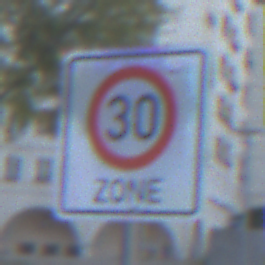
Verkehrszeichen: BeginnZone30
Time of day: SunriseSunset
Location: Outdoor (Urban)
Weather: Clear
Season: NotSpecified
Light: Natural